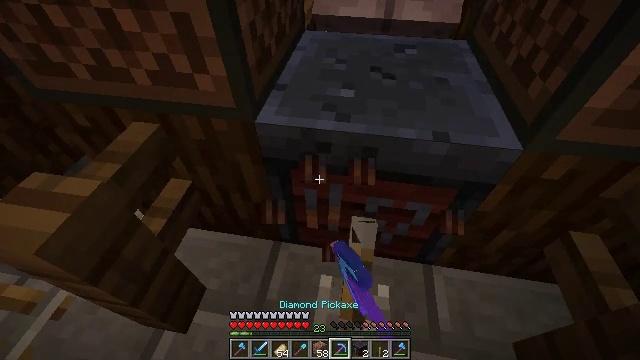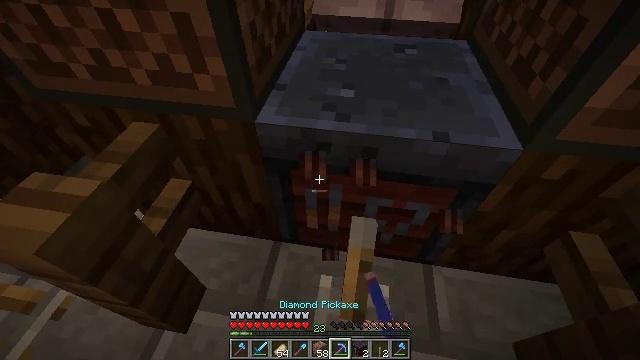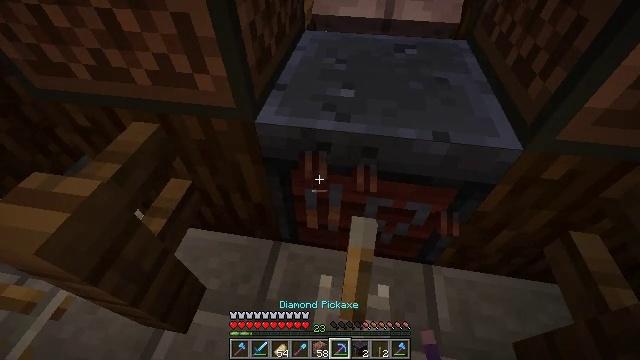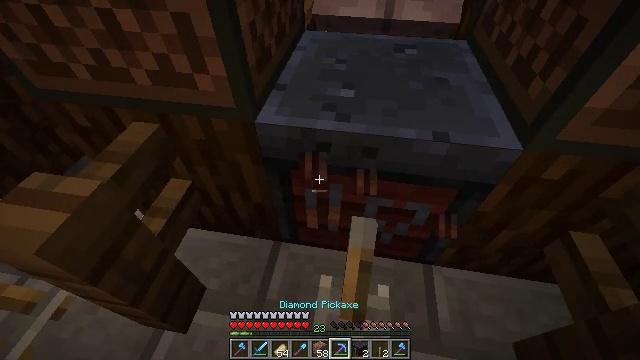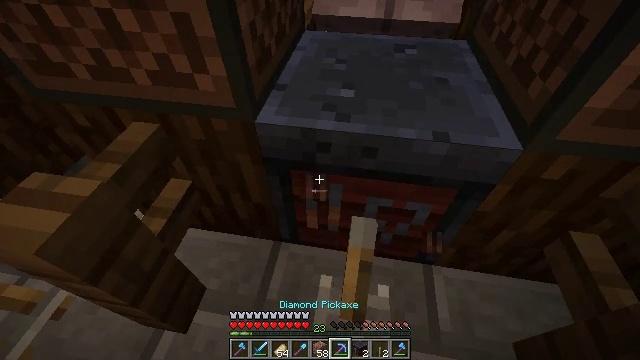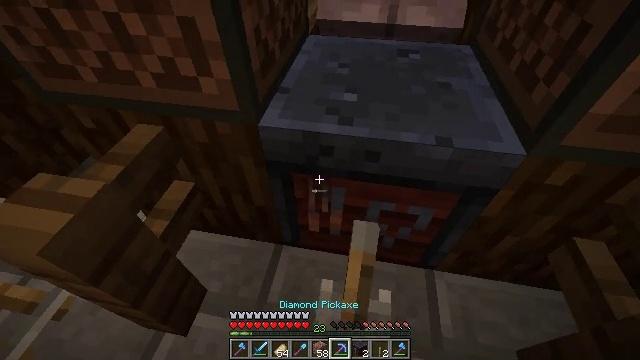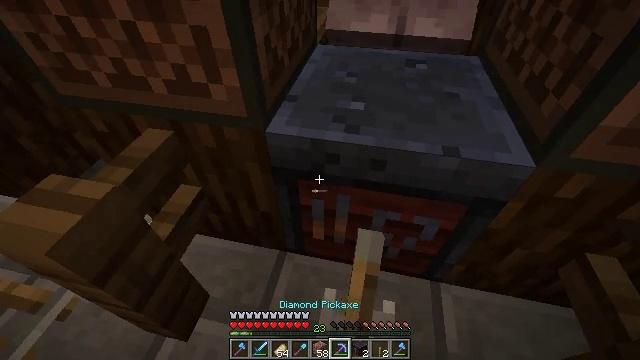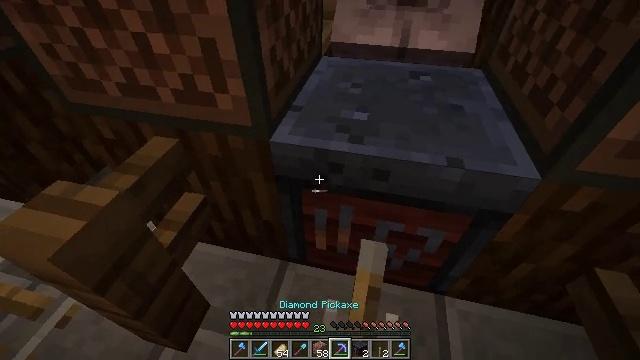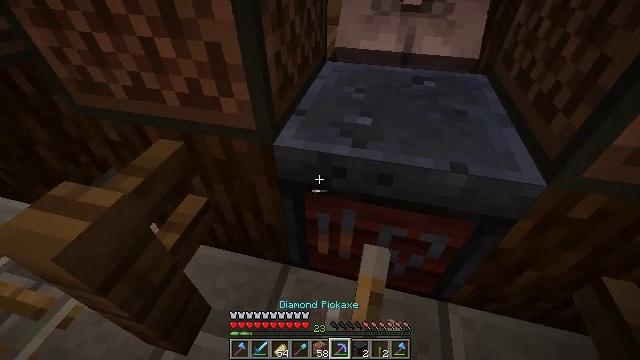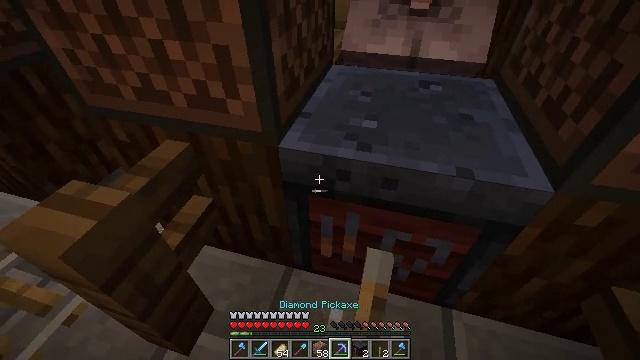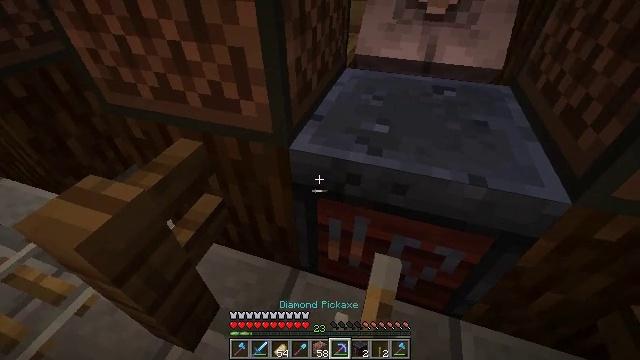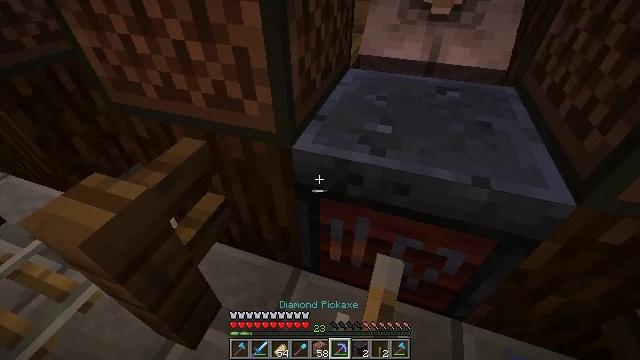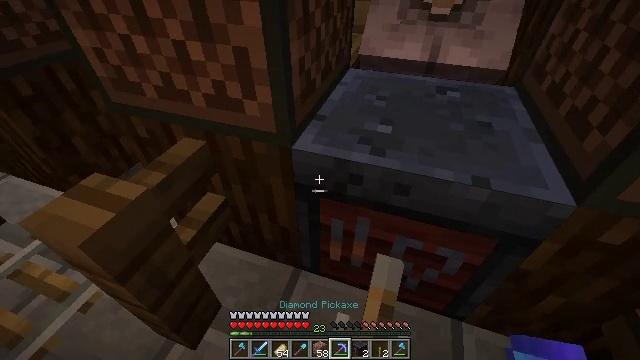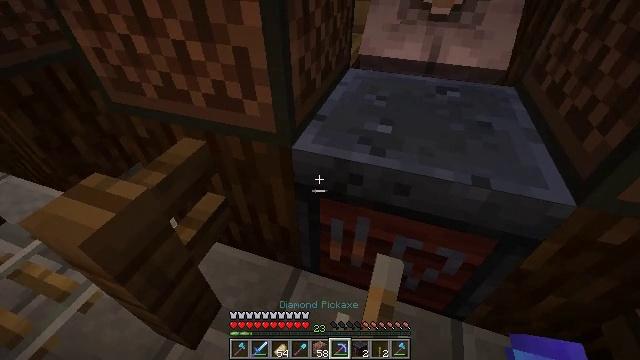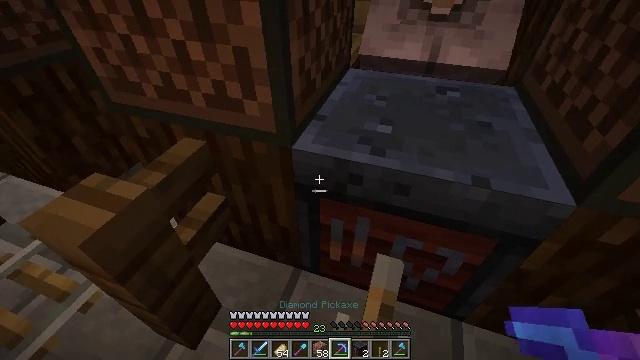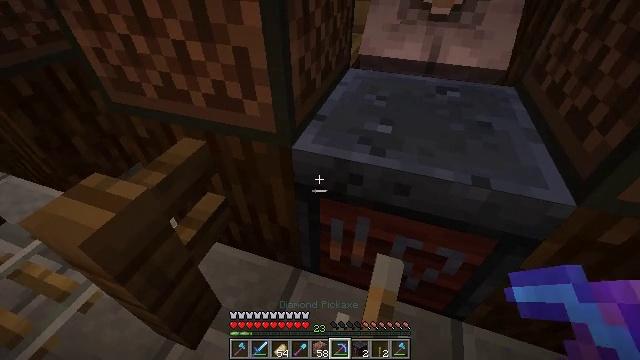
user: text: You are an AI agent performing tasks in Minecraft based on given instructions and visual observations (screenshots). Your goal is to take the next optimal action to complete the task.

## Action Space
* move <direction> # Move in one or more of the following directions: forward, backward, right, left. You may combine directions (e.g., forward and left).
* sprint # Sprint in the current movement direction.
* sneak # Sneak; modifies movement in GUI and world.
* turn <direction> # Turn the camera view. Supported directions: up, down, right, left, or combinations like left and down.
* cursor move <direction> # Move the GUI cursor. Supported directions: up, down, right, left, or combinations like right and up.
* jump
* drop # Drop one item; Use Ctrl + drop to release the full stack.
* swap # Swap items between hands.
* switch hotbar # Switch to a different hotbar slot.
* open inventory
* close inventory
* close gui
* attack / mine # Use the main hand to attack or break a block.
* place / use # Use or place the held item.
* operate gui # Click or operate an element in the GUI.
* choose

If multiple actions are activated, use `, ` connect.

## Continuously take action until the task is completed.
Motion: motion action
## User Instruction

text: Retrieve the smithing table you placed.
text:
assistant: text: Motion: no_op
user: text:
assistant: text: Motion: no_op
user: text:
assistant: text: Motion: no_op
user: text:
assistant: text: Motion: no_op
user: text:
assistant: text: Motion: no_op
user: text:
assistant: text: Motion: turn left and up
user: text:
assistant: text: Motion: turn left and up
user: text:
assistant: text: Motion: no_op
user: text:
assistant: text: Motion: turn left
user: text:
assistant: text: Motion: turn left
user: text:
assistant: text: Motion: no_op
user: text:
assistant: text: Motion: no_op
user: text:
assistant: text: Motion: no_op
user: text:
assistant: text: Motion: no_op
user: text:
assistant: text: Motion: no_op
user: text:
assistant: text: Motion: turn right
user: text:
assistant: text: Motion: turn right
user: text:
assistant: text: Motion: no_op
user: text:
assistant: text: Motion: no_op
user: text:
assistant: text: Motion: no_op
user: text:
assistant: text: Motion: no_op
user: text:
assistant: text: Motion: no_op
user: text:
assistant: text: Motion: no_op
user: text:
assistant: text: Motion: no_op
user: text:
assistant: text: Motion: no_op
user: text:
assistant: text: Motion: no_op
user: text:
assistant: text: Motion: no_op
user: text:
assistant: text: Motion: no_op
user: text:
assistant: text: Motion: no_op
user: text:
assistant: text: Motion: no_op